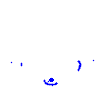
Particle: electron